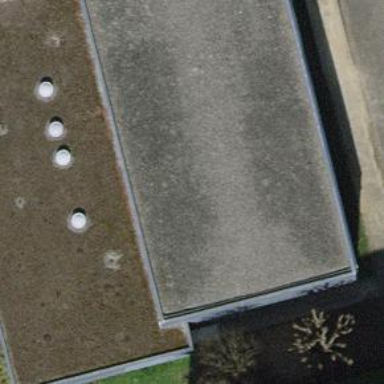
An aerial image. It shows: School building.